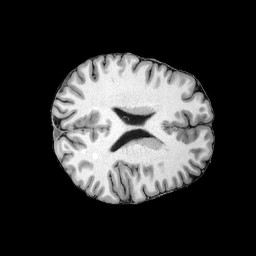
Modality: UNIT1
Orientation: axial